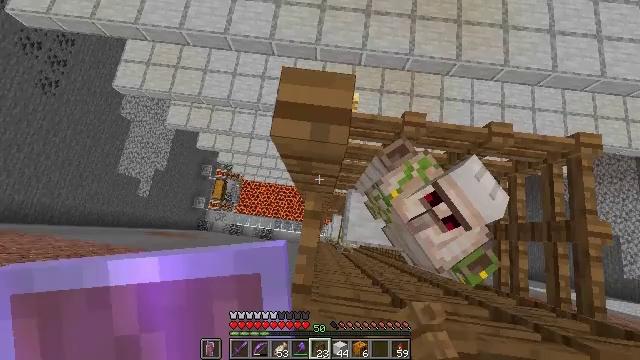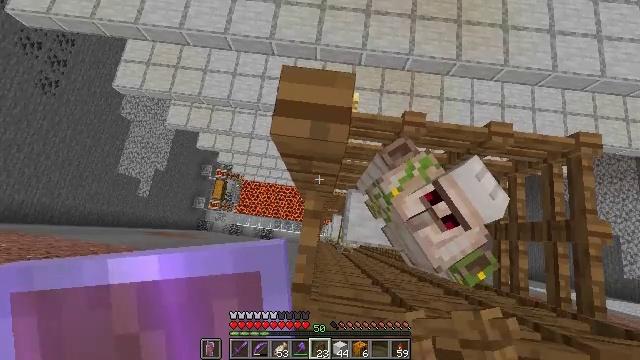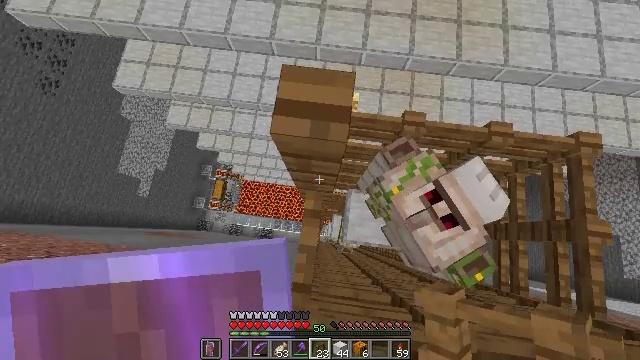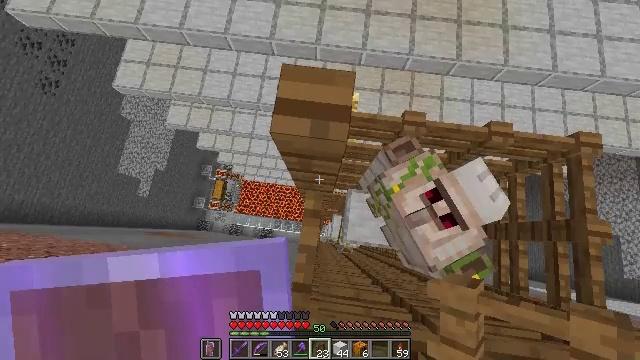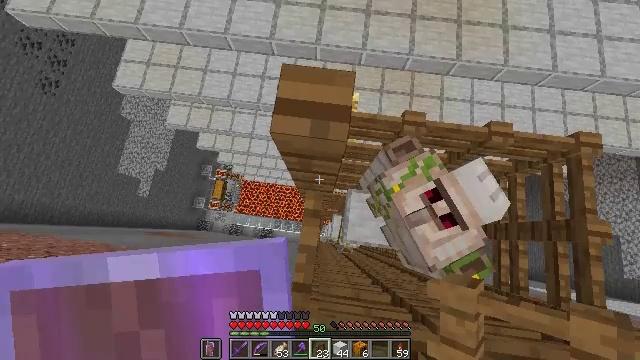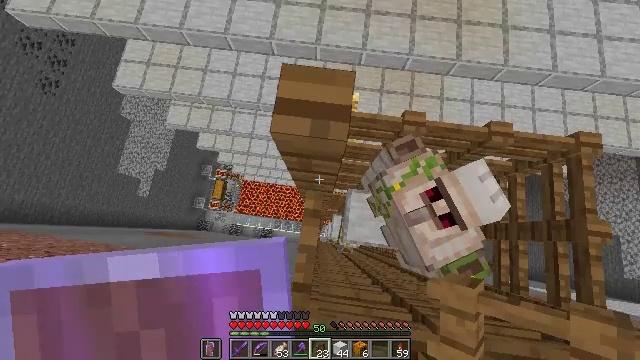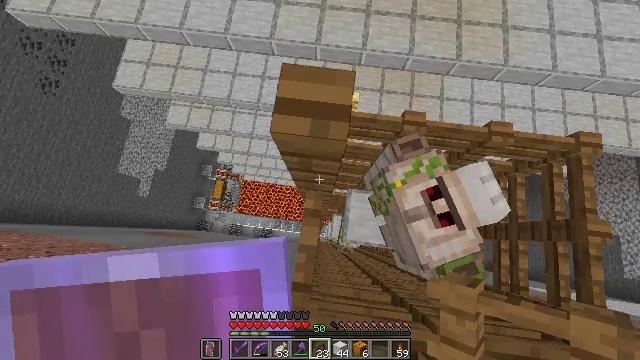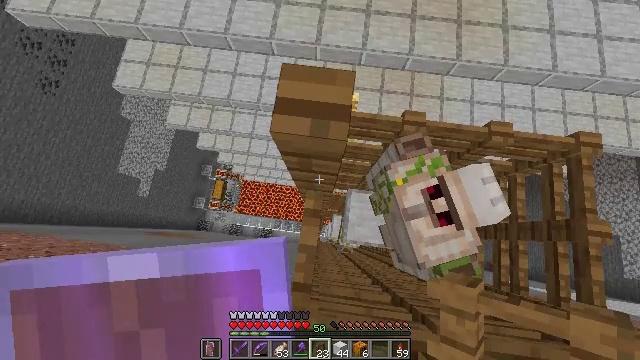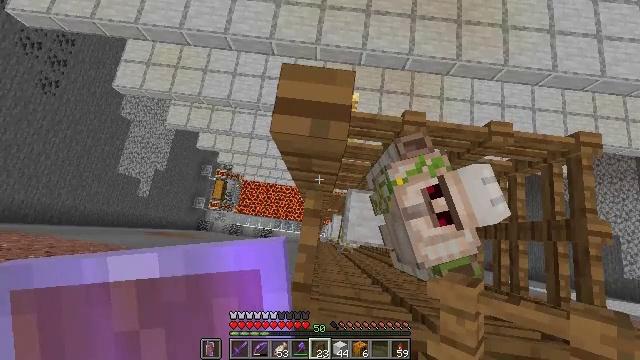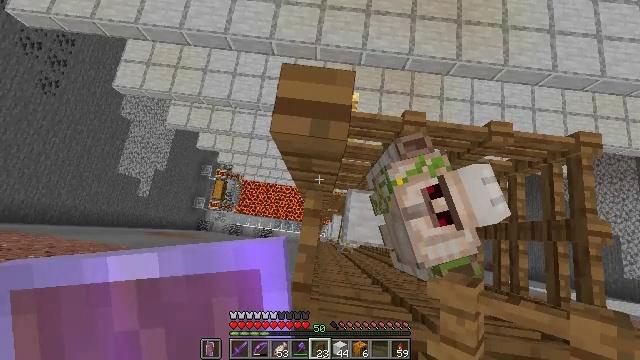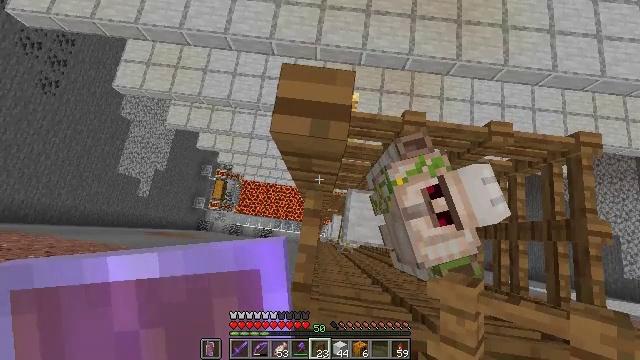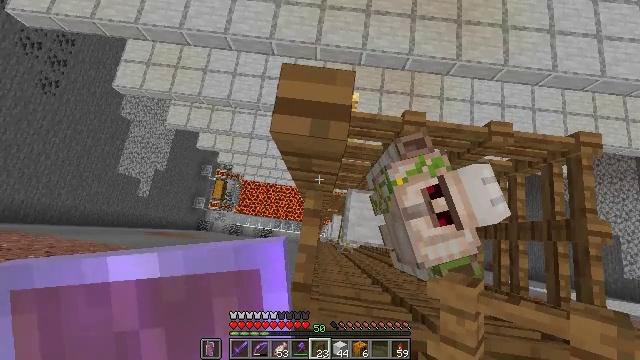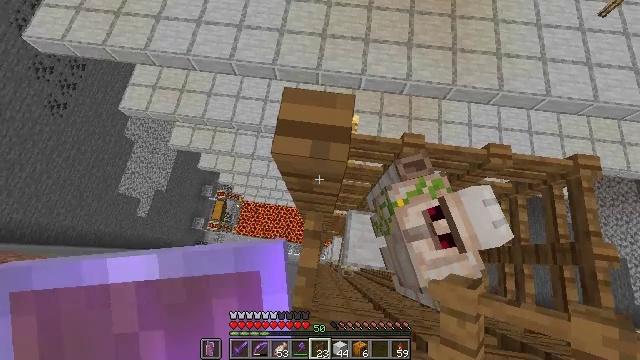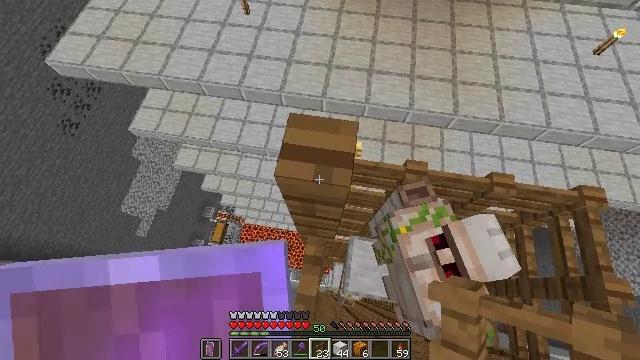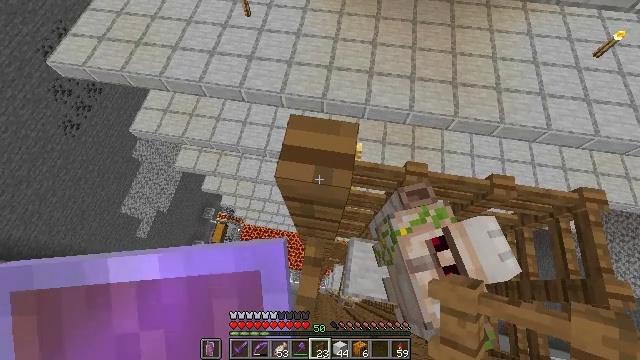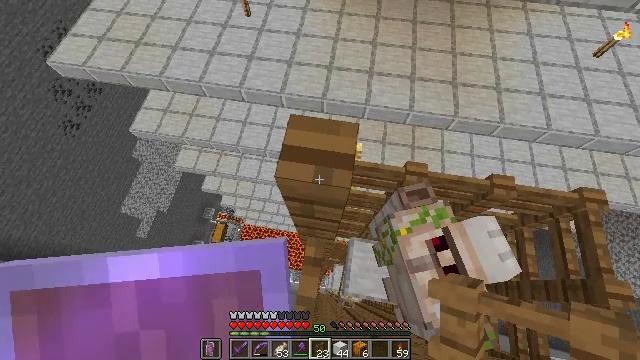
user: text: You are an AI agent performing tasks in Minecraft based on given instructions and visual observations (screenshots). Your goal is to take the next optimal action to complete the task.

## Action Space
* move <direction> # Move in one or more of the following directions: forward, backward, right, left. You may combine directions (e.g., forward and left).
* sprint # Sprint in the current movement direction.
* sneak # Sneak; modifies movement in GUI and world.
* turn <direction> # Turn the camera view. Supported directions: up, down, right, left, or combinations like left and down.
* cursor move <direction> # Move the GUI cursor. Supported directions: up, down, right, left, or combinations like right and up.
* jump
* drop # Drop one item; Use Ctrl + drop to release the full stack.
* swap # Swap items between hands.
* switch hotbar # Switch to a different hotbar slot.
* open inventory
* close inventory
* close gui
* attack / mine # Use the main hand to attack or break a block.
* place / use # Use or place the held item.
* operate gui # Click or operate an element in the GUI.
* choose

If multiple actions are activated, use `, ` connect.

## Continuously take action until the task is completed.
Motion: motion action
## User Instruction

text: Reclaim the spruce fence for reuse.
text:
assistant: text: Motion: sneak
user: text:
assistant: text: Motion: sneak
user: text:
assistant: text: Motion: sneak
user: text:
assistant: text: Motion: sneak
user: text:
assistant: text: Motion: sneak
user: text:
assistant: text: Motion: sneak
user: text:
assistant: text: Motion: sneak
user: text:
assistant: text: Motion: sneak
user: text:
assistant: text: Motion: sneak
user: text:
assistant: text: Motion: sneak
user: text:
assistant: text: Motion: sneak
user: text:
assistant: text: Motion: sneak, turn up
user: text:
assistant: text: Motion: sneak, turn left and up
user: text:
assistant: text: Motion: sneak
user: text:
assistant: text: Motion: sneak
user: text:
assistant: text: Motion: sneak
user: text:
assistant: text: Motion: sneak
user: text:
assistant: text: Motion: sneak
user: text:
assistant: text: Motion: sneak
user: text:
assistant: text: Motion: sneak
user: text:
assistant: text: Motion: sneak
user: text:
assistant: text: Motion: sneak
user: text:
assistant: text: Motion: sneak
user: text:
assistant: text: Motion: sneak
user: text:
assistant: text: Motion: sneak
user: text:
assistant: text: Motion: sneak
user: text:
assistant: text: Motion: sneak
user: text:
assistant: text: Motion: sneak
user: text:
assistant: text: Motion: sneak
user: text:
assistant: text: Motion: sneak